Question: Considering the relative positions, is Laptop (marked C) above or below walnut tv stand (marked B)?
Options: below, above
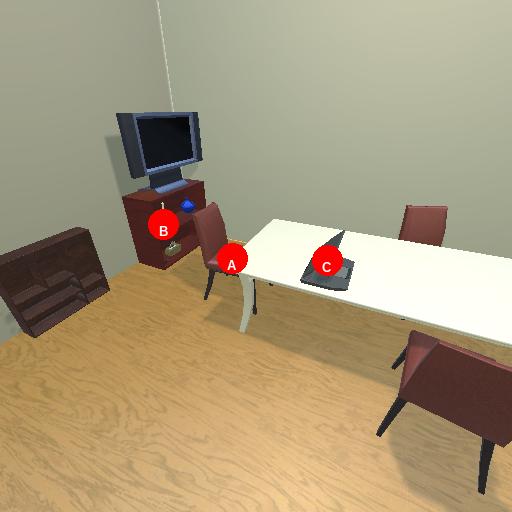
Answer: below